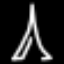
Label: The Eiffel Tower